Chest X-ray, AP view. Patient: 34 years old, sex F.
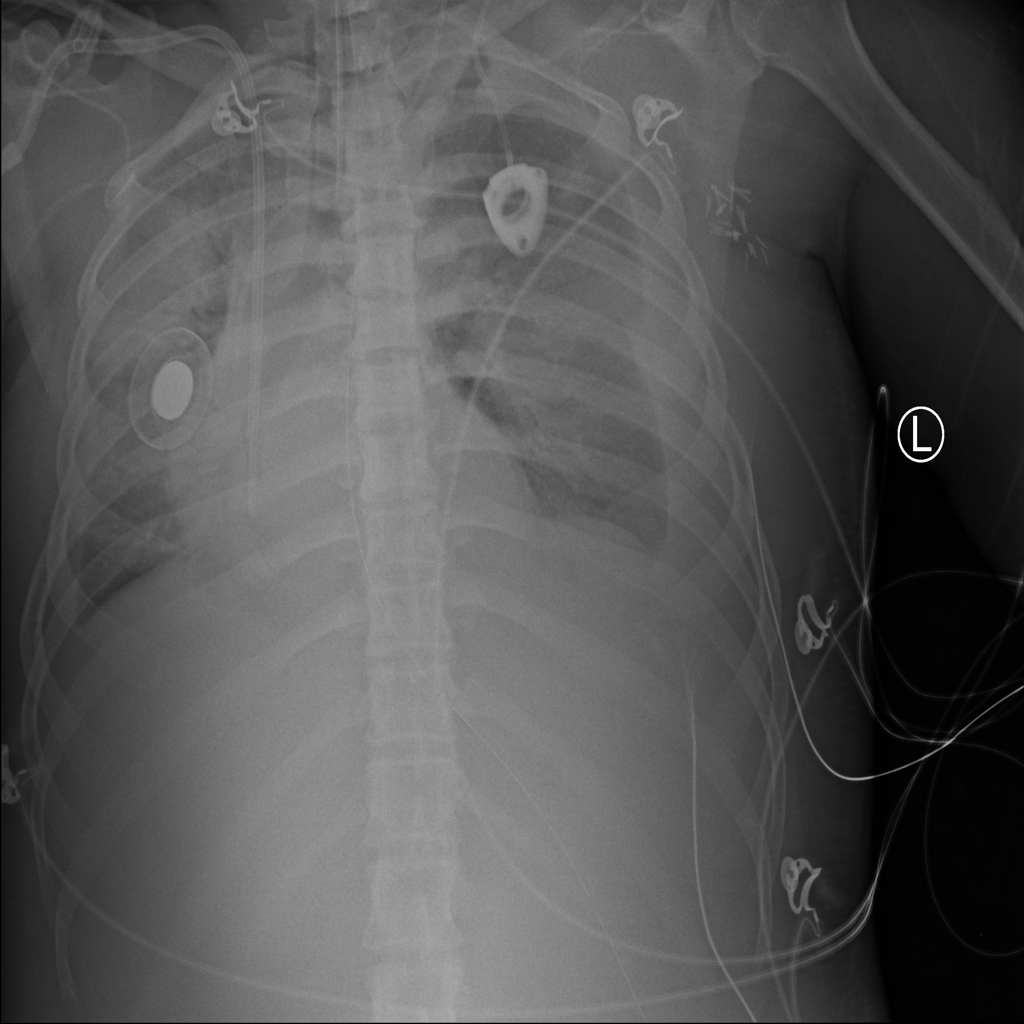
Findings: Effusion